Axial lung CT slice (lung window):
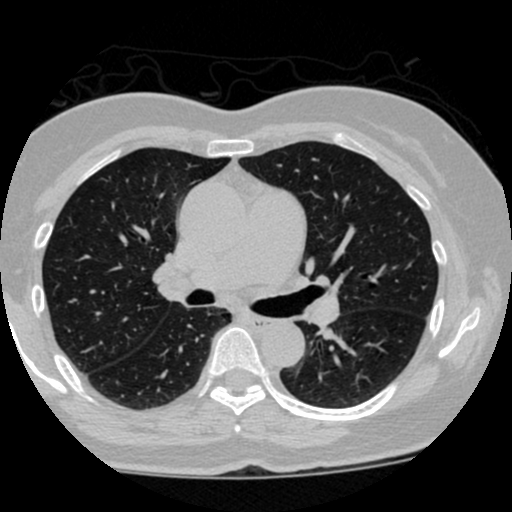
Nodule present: no